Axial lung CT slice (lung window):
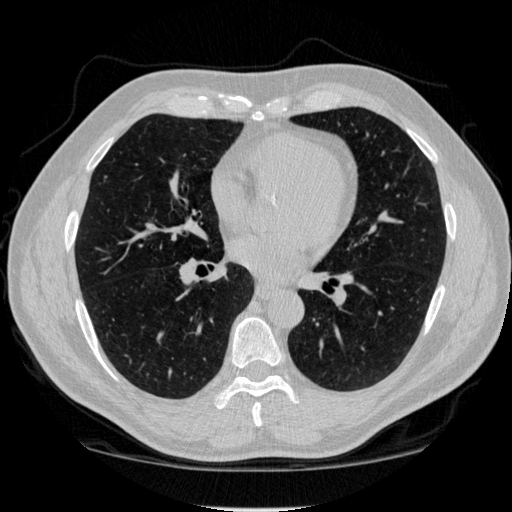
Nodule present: no